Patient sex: F
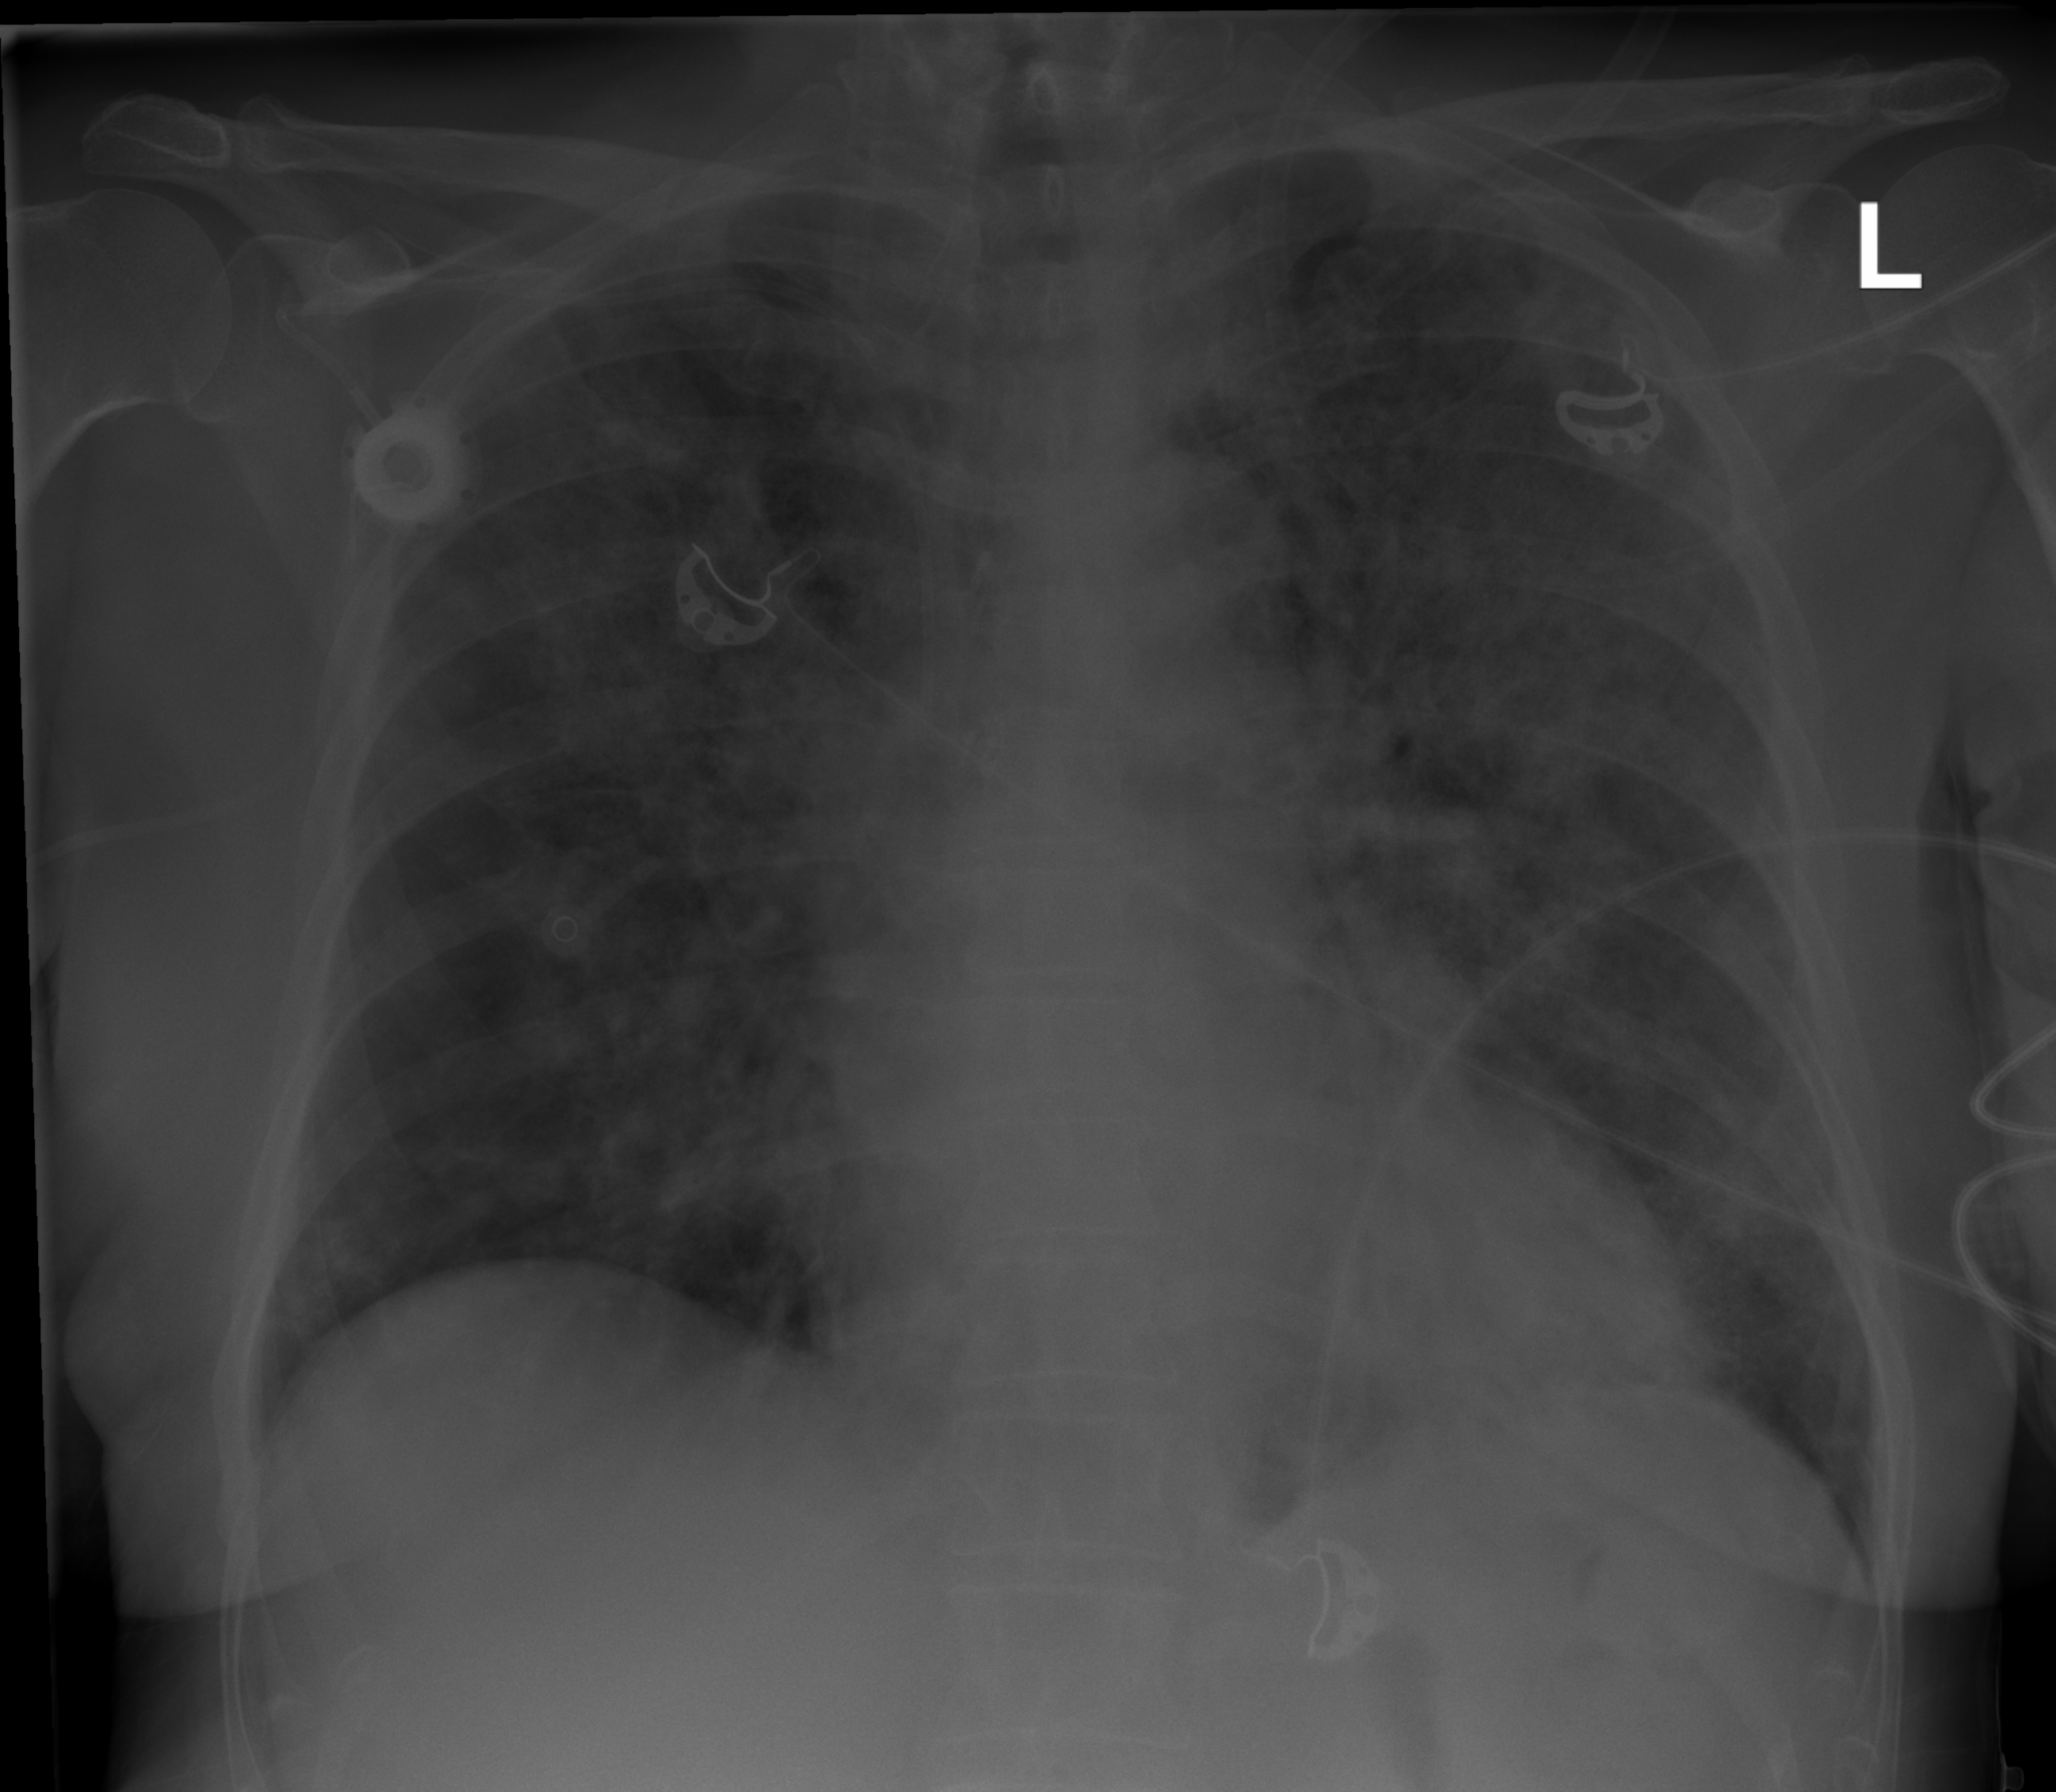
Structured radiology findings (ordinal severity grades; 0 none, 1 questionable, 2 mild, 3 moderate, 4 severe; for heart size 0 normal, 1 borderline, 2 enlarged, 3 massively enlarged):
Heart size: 0
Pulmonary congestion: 0
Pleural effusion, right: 0
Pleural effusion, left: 0
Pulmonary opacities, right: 3
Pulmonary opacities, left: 4
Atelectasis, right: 0
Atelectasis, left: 0